Aerial crown-view tile of a tropical tree (Barro Colorado Island, Panama), acquired 20250818:
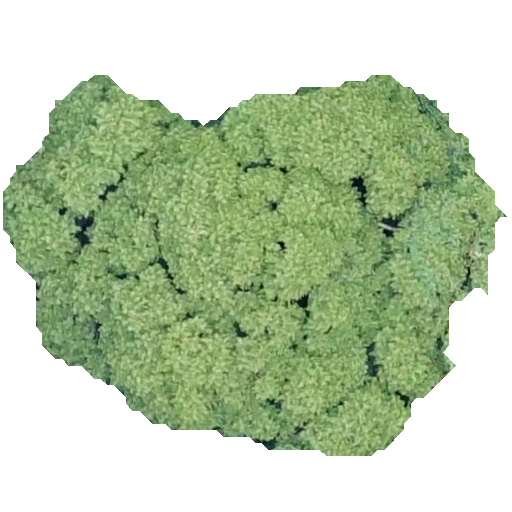
Species: Hymenaea courbaril
GBIF accepted scientific name: Hymenaea courbaril
Crown area: 202.424 m²